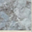
Piece: xx